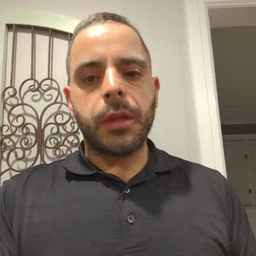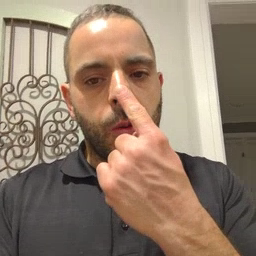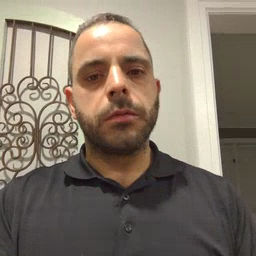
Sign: nose